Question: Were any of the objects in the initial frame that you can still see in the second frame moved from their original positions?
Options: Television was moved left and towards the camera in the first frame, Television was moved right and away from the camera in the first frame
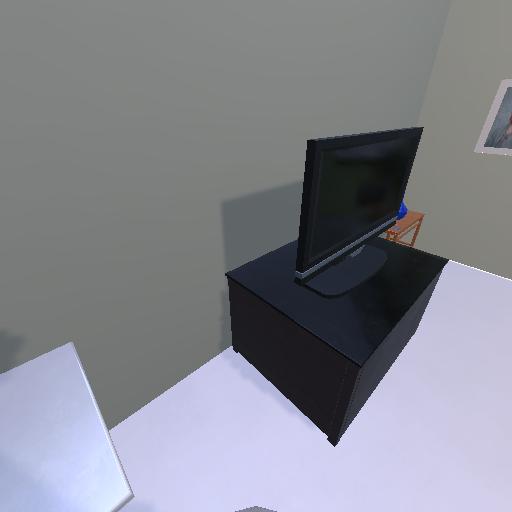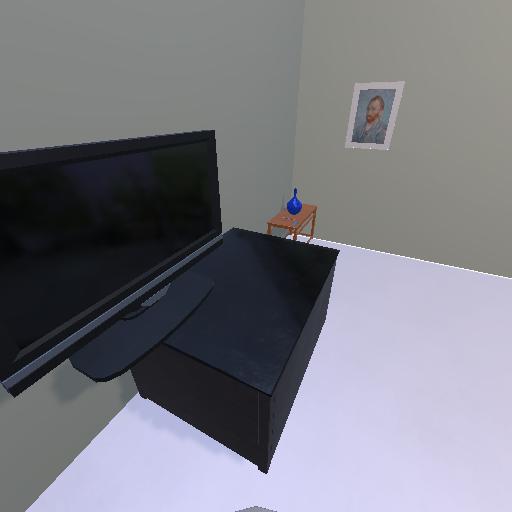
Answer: Television was moved left and towards the camera in the first frame